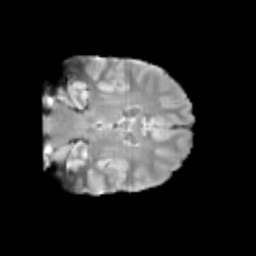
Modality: T2w
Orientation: coronal
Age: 13
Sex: male
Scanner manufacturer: siemens
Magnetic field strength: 3 T
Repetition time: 3.8 s
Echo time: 0.07 s